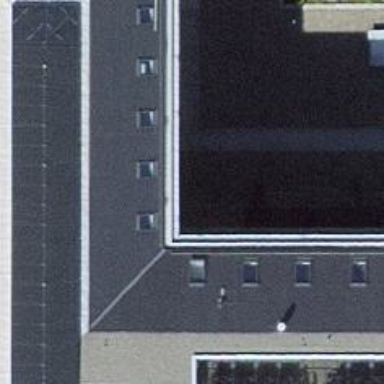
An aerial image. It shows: Surveillance object is present in the image.